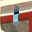
Label: 1